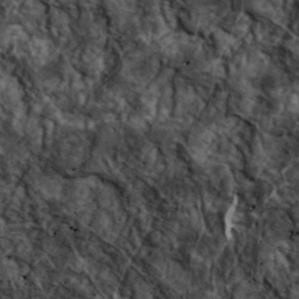
Label: non_frost